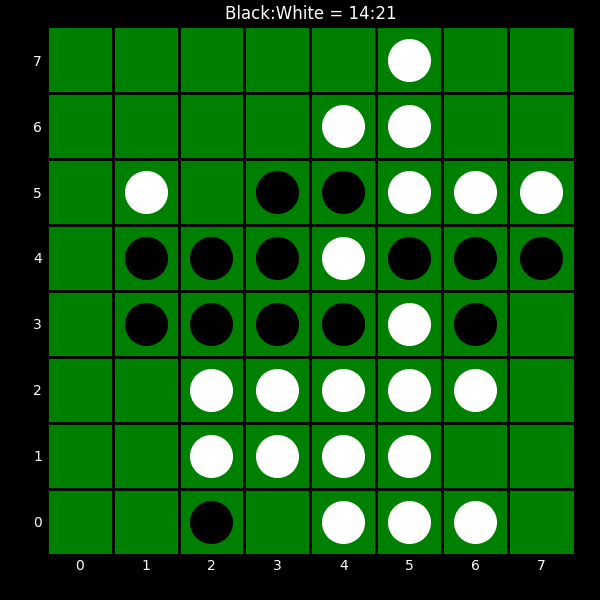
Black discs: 14
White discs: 21